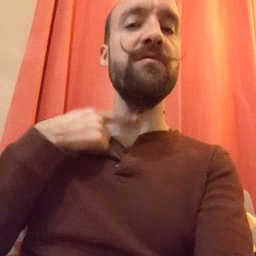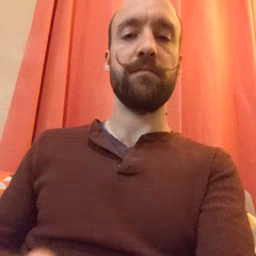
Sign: thirsty